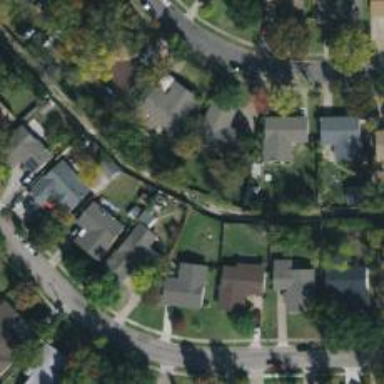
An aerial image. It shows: Alley classified as service road.